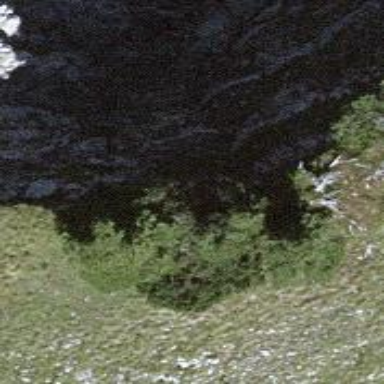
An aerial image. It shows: Arete in nature.